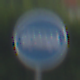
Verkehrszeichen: Busssonderstreifen
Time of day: SunriseSunset
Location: Outdoor (Urban)
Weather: Clear
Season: NotSpecified
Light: Natural